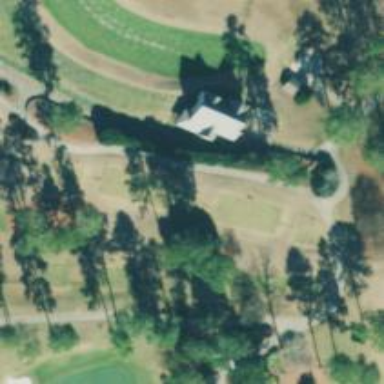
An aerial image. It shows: Golf cartpath that is also road path.